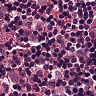
Metastatic tissue present: yes